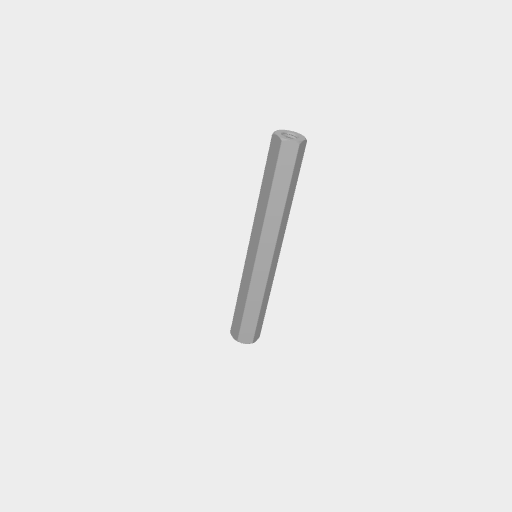
Part: Standoff8RID56